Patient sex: F
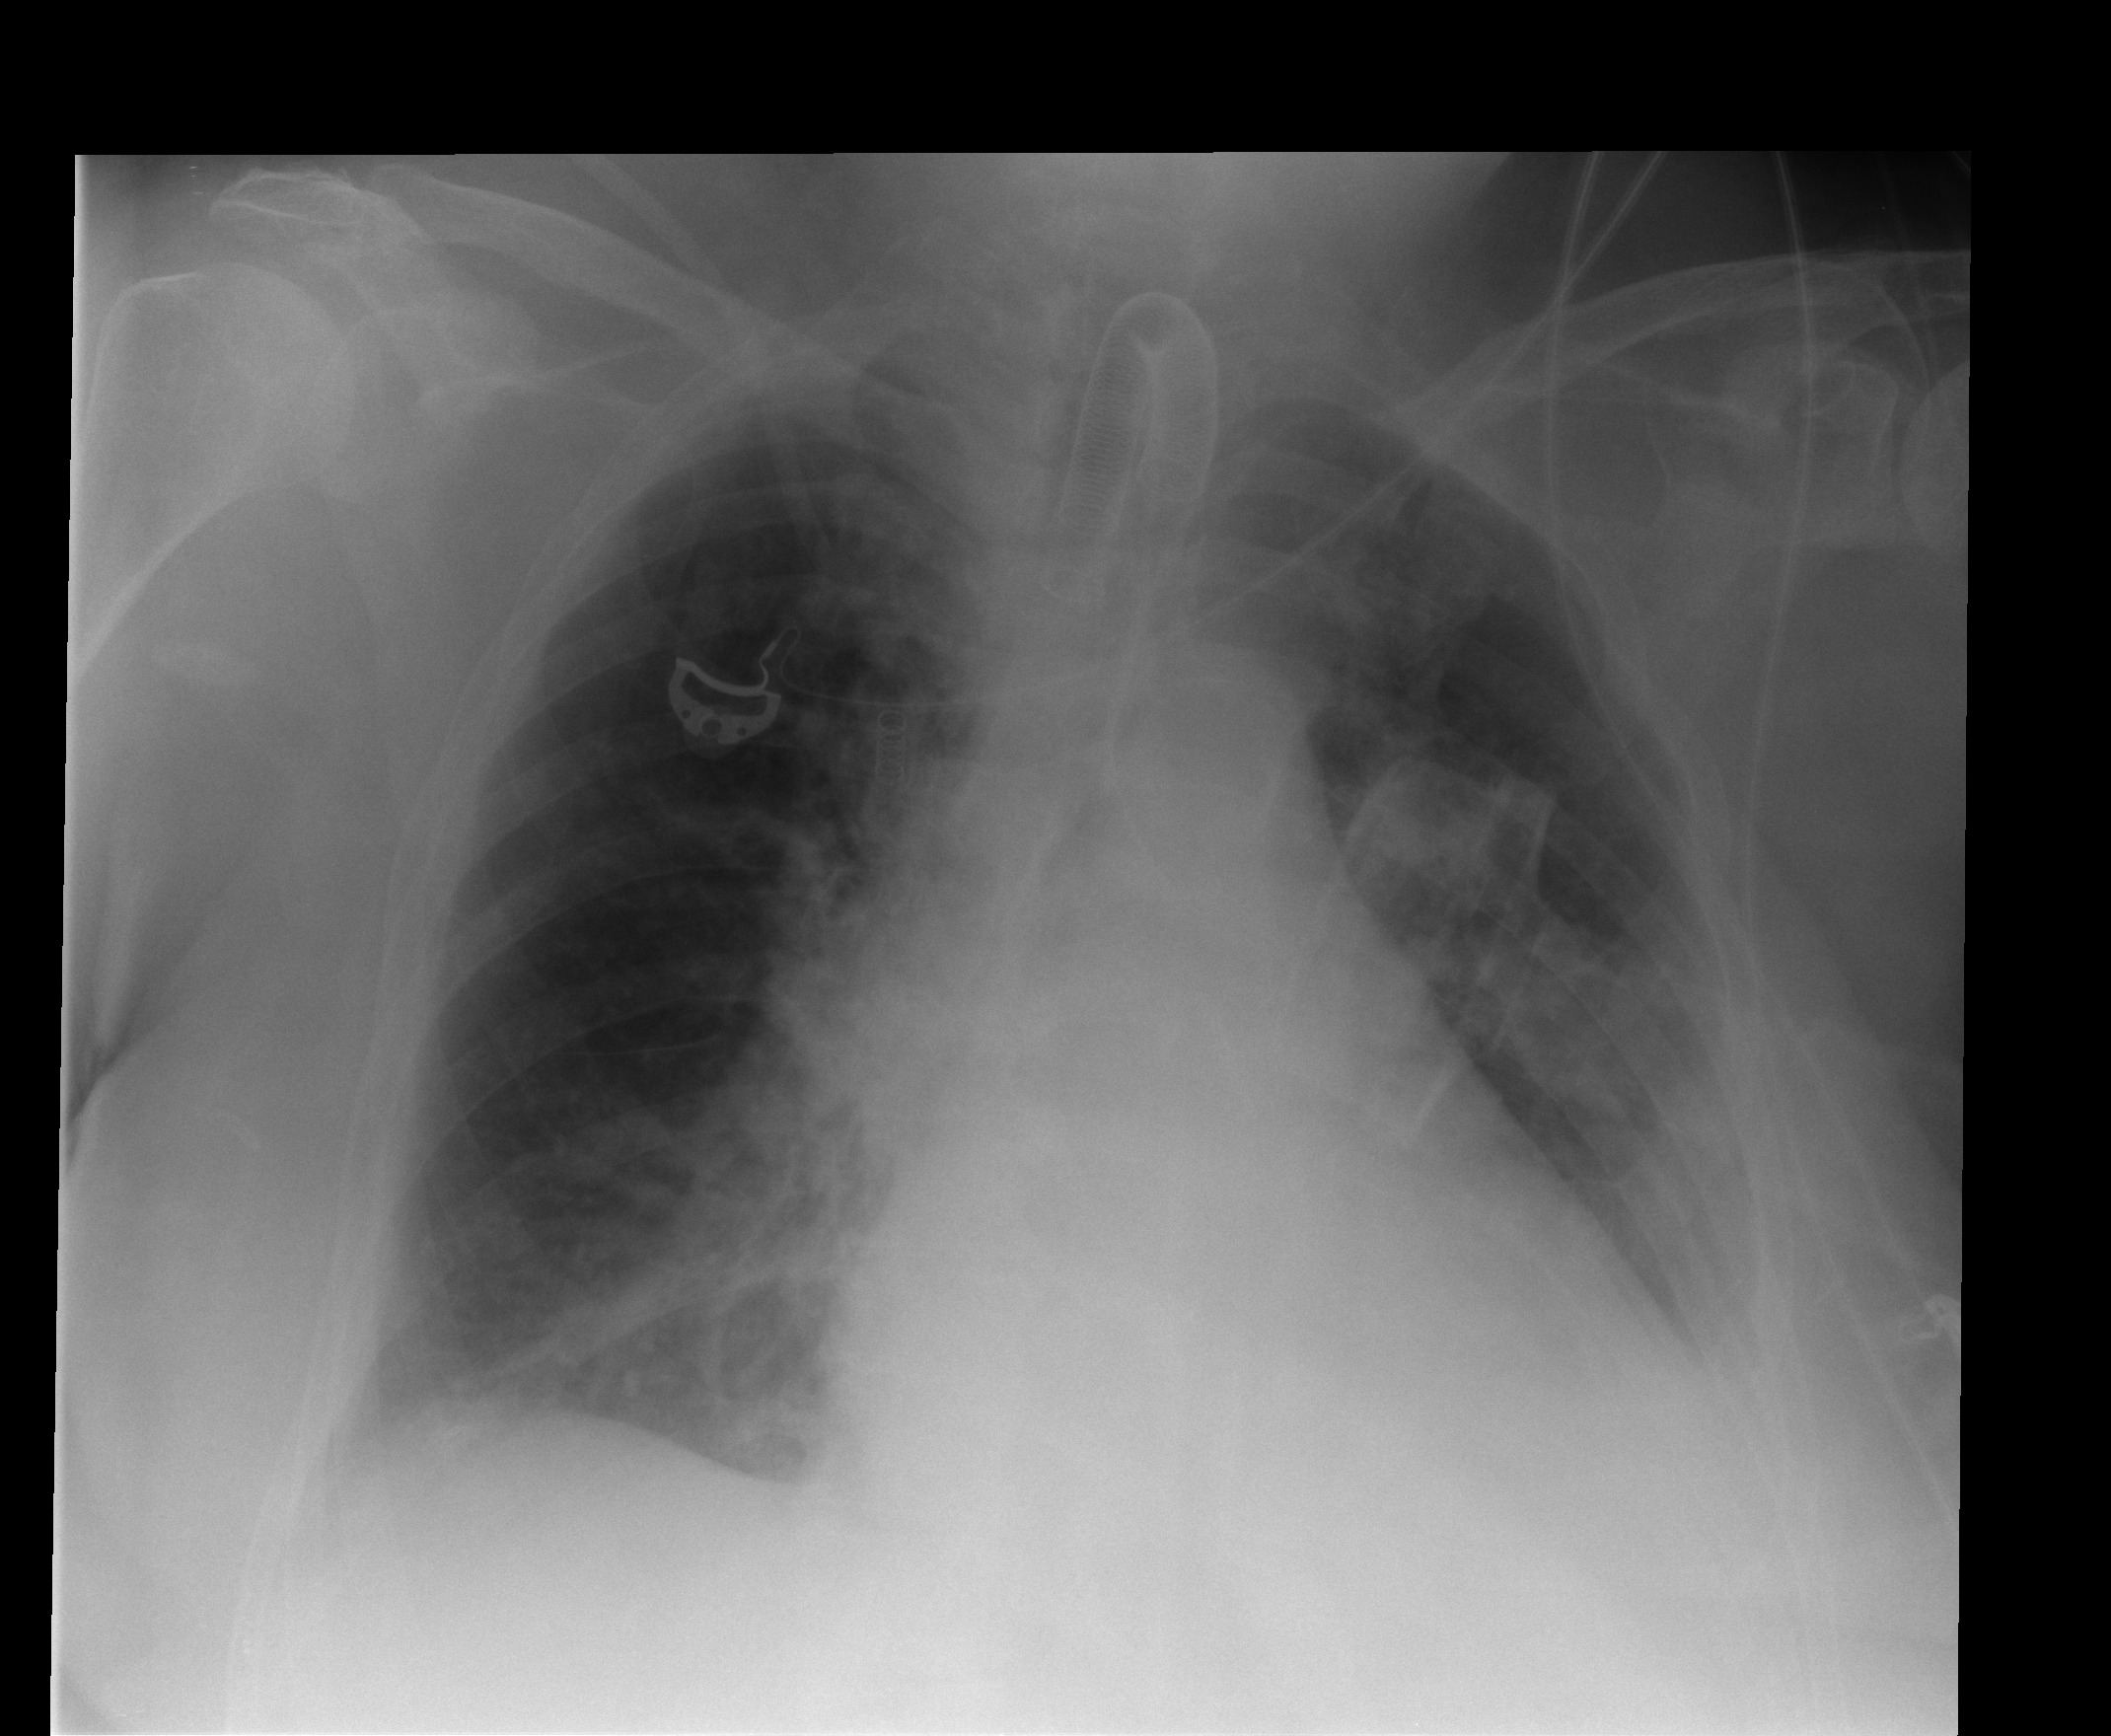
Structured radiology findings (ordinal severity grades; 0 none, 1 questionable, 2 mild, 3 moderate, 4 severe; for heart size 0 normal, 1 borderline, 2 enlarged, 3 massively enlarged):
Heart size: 2
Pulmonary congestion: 0
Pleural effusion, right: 0
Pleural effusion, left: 2
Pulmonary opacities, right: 0
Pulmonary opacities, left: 0
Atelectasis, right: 1
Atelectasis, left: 2